Field crop: tomato
Growth stage: 1
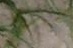
Species: cyperus